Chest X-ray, PA view. Patient: 49 years old, sex M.
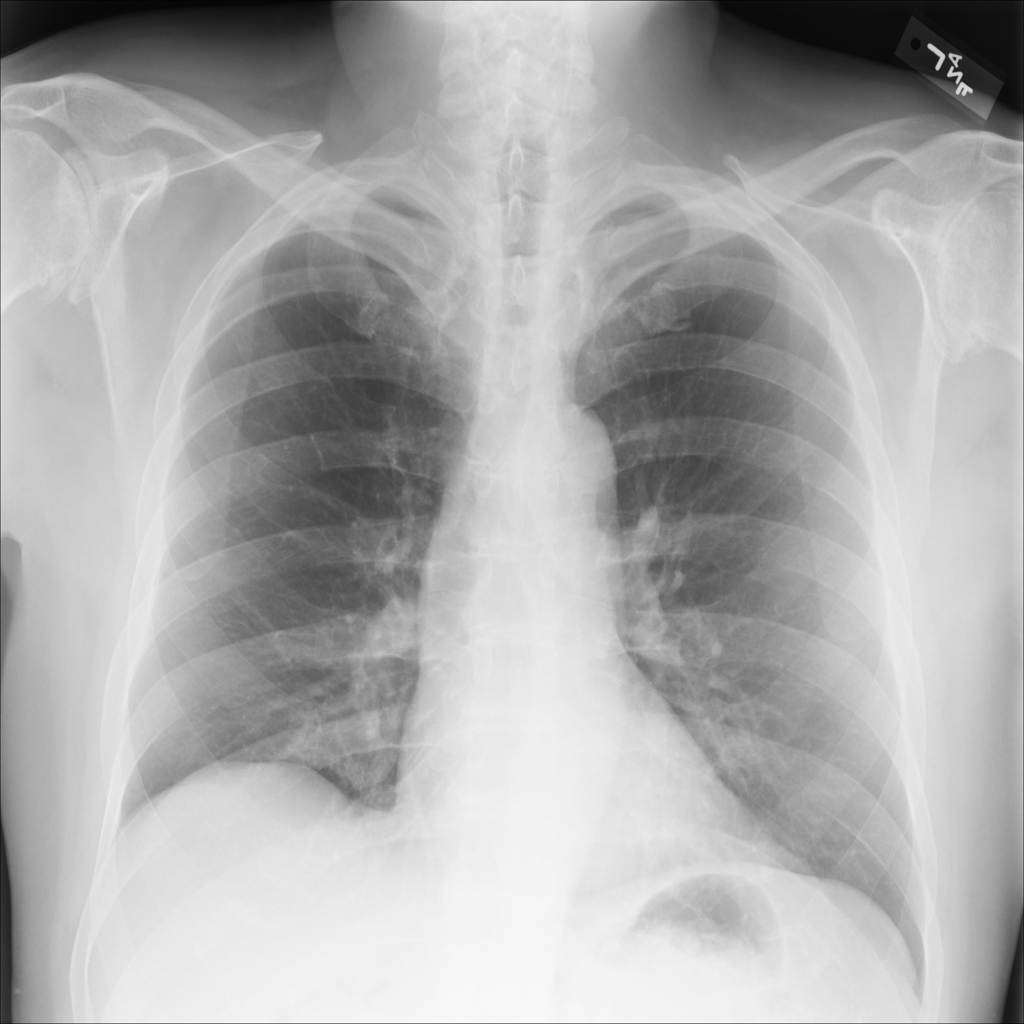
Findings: No Finding